Question: I want to split a large text database (~10 million lines). I can use a command like
'''
$ sed -i -e '4 s/(dB)//' -e '4 s/Best\ unit/Best_Unit/' -e '1,3 d' '/cygdrive/c/ Radio Mobile/Output/TRC_TestProcess/trc_longlands.txt'
$ split -l <PHONE> /cygdrive/P/2012/Job_044_DM_Radio_Propogation/Working/FinalPropogation/TRC_Longlands/trc_longlands.txt 1
'''
The first line is to clean the databse and the next is to split it -
but then the output files do not have the field names. How can I incorporate the field names into each dataset and pipe a list which has the original file, new file name and line numbers (from original file) in it. This is so that it can be used in the arcgis model to re-join the final simplified polygon datasets.
ALTERNATIVELY AND MORE USEFULLY -as this needs to go into a arcgis model, a python based solution is best. More details are in <URL>
SO GOING WITH A CYGWIN based Python solution as per answer by icyrock.com
we have process_text.sh
'''
cd /cygdrive/P/2012/Job_044_DM_Radio_Propogation/Working/FinalPropogation/TRC_Longlands
mkdir processing
cp trc_longlands.txt processing/trc_longlands.txt
cd txt_processing
sed -i -e '4 s/(dB)//' -e '4 s/Best\ unit/Best_Unit/' -e '1,3 d' 'trc_longlands.txt'
split -l <PHONE> trc_longlands.txt trc_longlands_
cat > a
h
1
2
3
4
5
6
7
8
9
^D
split -l 3
split -l 3 a 1
mv 1aa 21aa
for i in 1*; do head -n1 21aa|cat - $i > 2$i; done
for i in 21*; do echo ---- $i; cat $i; done
'''
how can "TRC_Longlands" and the path be replaced with the input filename -in python we have %path%/%name for this.
in the last line is "do echo" necessary?
and this is called by python using
'''
import os
os.system("process_text.bat")
'''
where process_text.bat is basically
'''
bash process_text.sh
'''
I get the following error when run from dos...
> Microsoft Windows [Version 6.1.7601] Copyright (c) 2009 Microsoft
Corporation. All rights reserved.C:\Users\georgec>bash
P:\2012\Job_044_DM_Radio_Propogation\Working\FinalPropogat
ion\TRC_Longlands\process_text.sh 'bash' is not recognized as an
internal or external command, operable program or batch file.
also when I run the bash command from cygwin -I get
> georgec@ATGIS25
/cygdrive/P/2012/Job_044_DM_Radio_Propogation/Working/FinalPropogation/TRC_Longlands
$ bash process_text.sh : No such file or directory:
/cygdrive/P/2012/Job_044_DM_Radio_Propogation/Working/FinalPropogation/TRC_Longlands
cp: cannot create regular file 'processing/trc_longlands.txt\r': No
such file or directory : No such file or directory: txt_processing :
No such file or directoryds.txt
but the files are created in the root directory.
why is there a "." after the directory name? how can they be given a .txt extension?
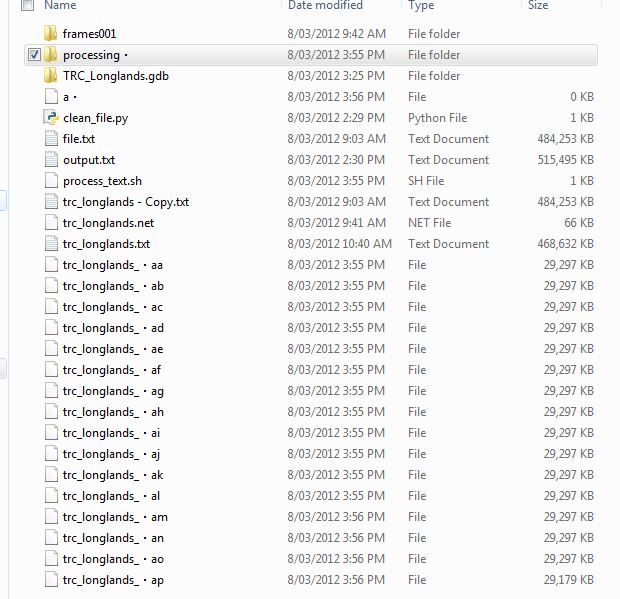
Answer: If you want to just prepend the first line of the original file to all but the first of the splits, you can do something like:
'''
$ cat > a
h
1
2
3
4
5
6
7
^D
$ split -l 3
$ split -l 3 a 1
$ ls
1aa 1ab 1ac a
$ mv 1aa 21aa
$ for i in 1*; do head -n1 21aa|cat - $i > 2$i; done
$ for i in 21*; do echo ---- $i; cat $i; done
---- 21aa
h
1
2
---- 21ab
h
3
4
5
---- 21ac
h
6
7
'''
Obviously, the first file will have one line less then the middle parts and the last part might be shorter, too, but if that's not a problem, this should work just fine. Of course, if your header has more lines, just change 'head -n1' to 'head -nX', 'X' being the number of header lines.
Hope this helps.